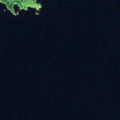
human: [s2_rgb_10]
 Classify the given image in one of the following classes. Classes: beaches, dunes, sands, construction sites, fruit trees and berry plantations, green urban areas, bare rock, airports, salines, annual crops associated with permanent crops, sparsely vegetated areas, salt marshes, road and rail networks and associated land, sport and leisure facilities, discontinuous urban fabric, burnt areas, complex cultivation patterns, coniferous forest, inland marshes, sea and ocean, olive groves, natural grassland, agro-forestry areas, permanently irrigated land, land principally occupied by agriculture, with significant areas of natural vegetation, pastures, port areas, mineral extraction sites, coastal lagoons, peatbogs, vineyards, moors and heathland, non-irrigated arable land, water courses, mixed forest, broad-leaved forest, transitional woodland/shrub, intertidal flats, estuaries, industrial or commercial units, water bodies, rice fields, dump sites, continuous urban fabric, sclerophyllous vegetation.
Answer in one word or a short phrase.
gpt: coniferous forest, water bodies